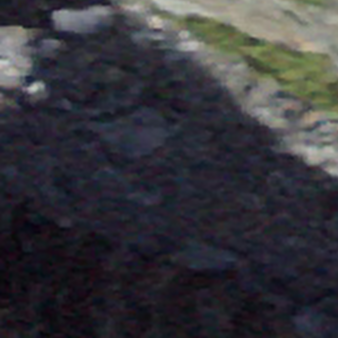
Label: other